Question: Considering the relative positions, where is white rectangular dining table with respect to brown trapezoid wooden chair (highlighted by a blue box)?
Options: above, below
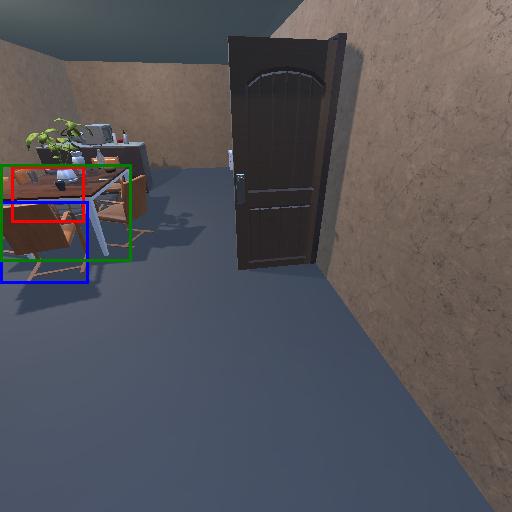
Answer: above